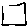
Label: square